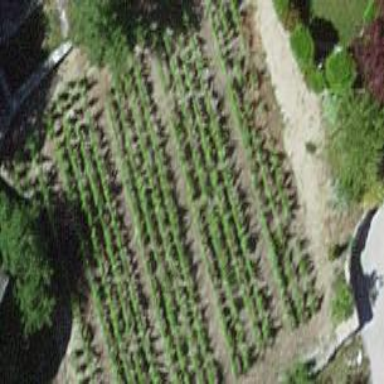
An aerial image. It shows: Vineyard with grape crops.